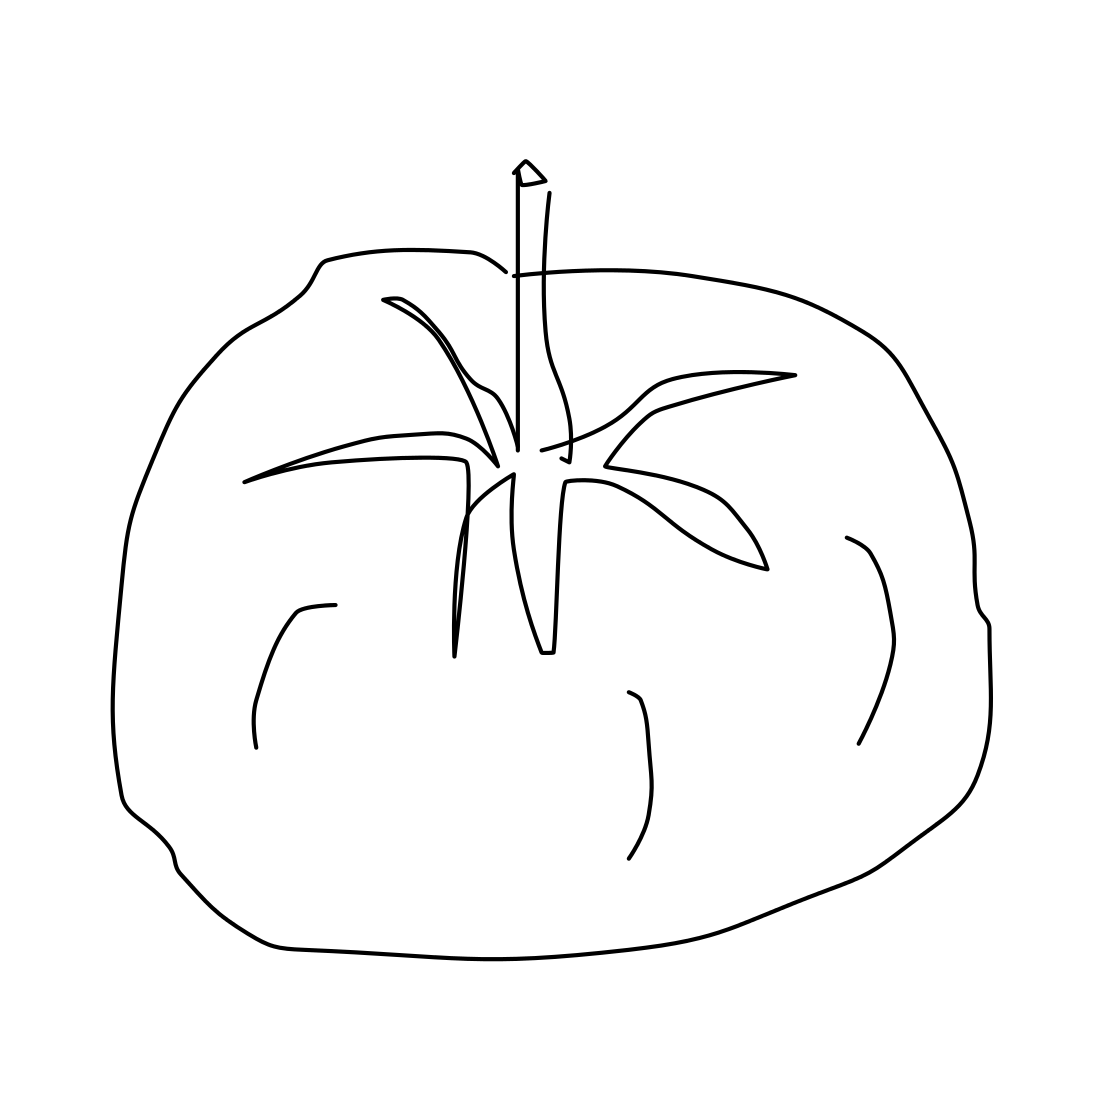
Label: tomato